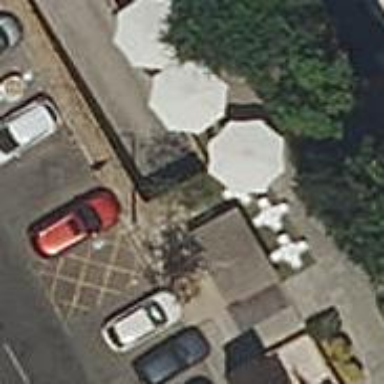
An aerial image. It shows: Parking entrance.